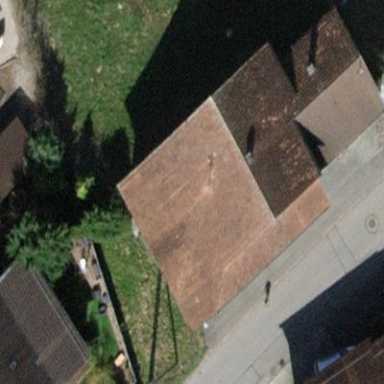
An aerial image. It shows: Gabled roof on farm auxiliary building.